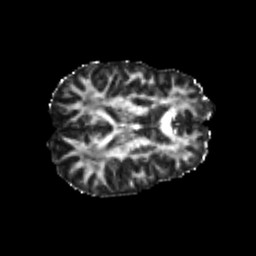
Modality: FA
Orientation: axial
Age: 26
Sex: male
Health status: healthy
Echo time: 0.074 s